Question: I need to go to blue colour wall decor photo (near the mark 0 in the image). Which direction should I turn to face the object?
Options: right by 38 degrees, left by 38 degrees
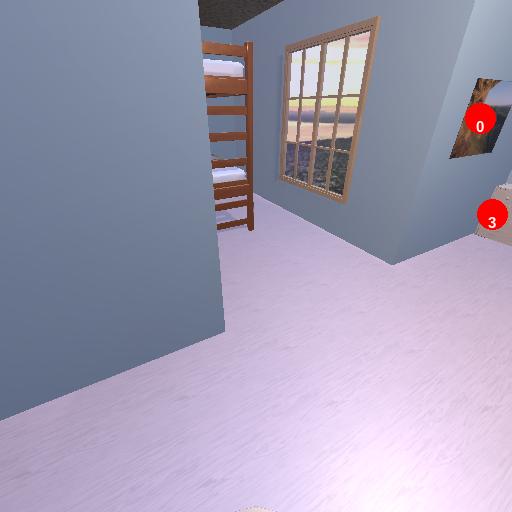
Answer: right by 38 degrees